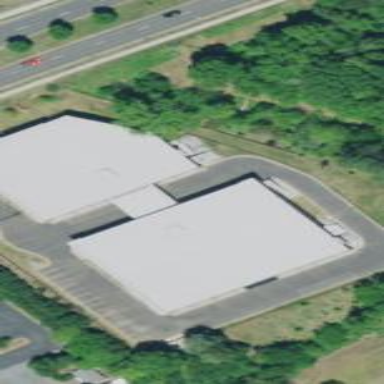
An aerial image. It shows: Storage rental shop located in building.